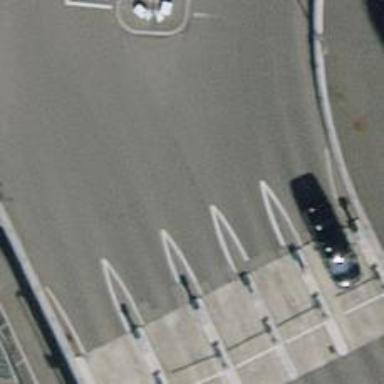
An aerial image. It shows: Bridge over service road with asphalt surface.